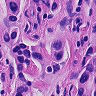
Metastatic tissue present: yes